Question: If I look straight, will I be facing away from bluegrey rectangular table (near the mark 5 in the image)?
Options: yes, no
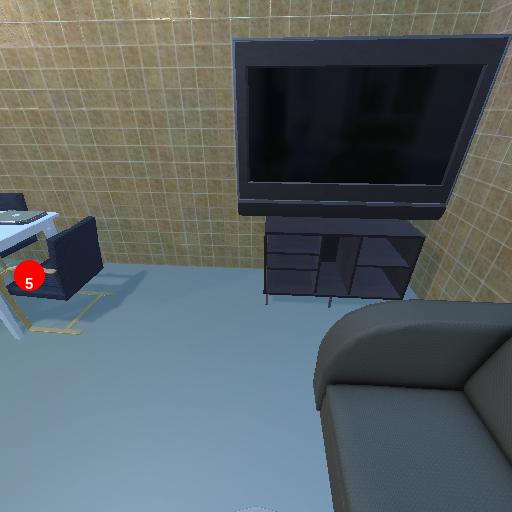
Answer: yes